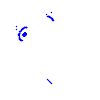
Particle: kaon